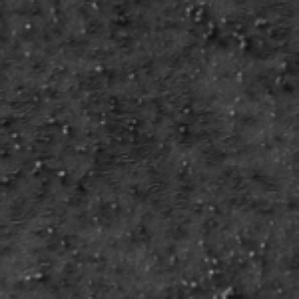
Label: frost